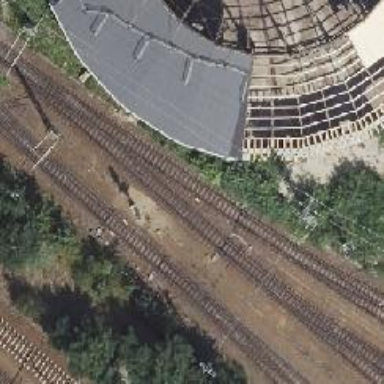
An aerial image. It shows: Railway signal.